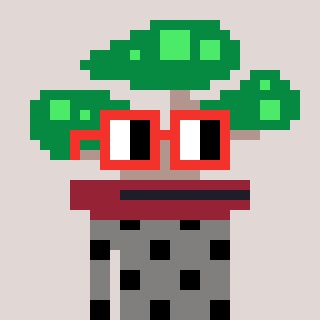
a pixel art character with square red glasses, a bonsai-shaped head and a bluegrey-colored body on a warm background